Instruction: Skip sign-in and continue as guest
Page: checkout
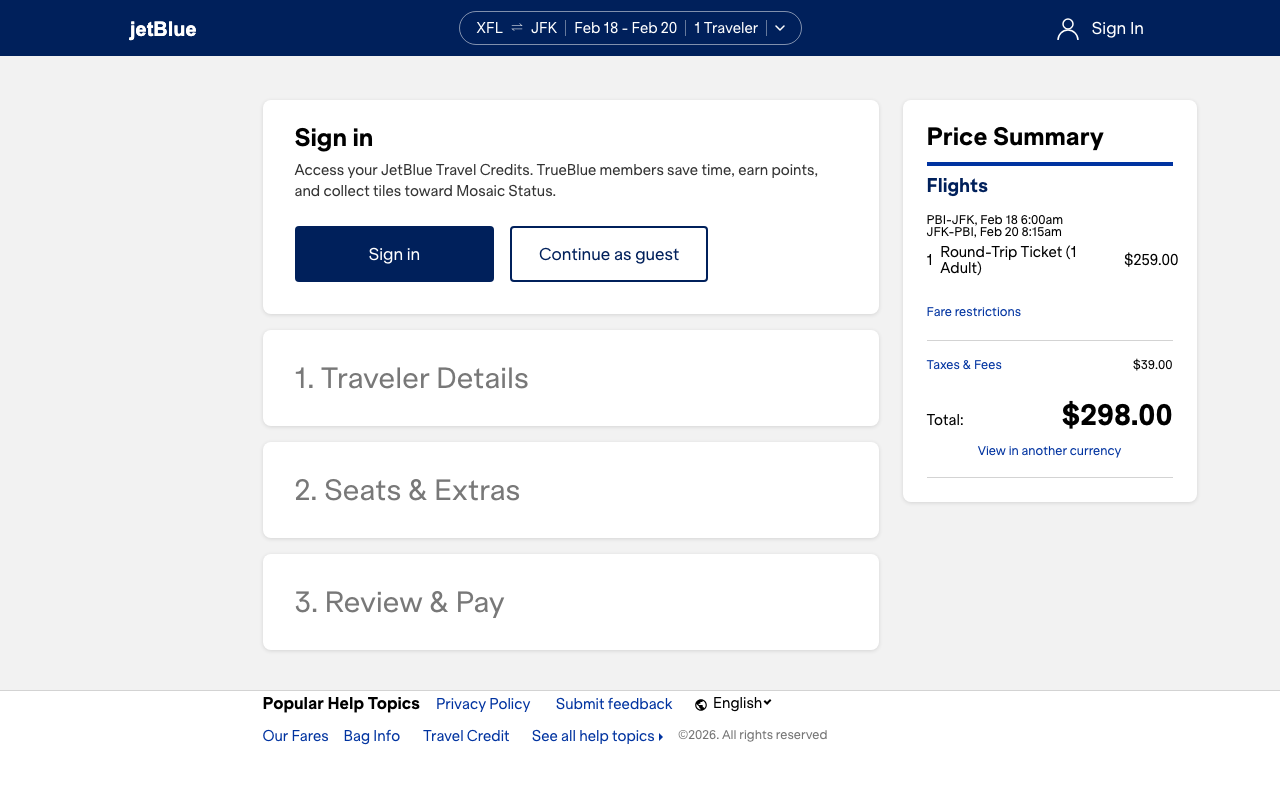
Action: click